Question: I am trying, unsuccessfully, to get a background image to display. The java code is:
'''
absolutePanel = new AbsolutePanel();
absolutePanel.setSize("600px", "600px");
absolutePanel.getElement().setId("cwAbsolutePanel");
absolutePanel.addStyleName("absolutePanel");
final Image img = new Image(Resources.INSTANCE.baseballBall());
absolutePanel.add(img, 10, 10);
'''
CSS:
'''
.absolutePanel {
background-image: url(bbdiamond.png);
background-size: 100% 100%;
background-repeat: no-repeat;
}
'''
The path of the image and CSS file are:

I have tried '"url('bbdiamond.png');"' and '"url(..bdiamond.png);"' and '"url('..bdiamond.png');"'.
I have also tried giving '.absolutePanel' a height and width of 100% each; 'background-color: white' and 'opacity: 1'.
Your assistance would be greatly appreciated.
Regards,
Glyn
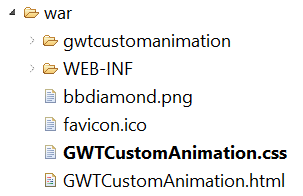
Answer: I do not know why, however when I started testing this morning the CSS background was displayed. I have not made any changes to the CSS or the AbsolutePanel. In future if I am having issues with CSS I will reboot first.
Regards,
Glyn